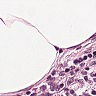
Metastatic tissue present: no